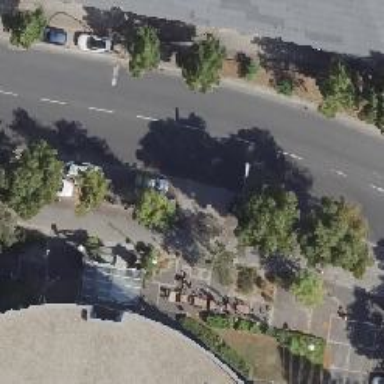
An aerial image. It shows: There is parking obstacle present.